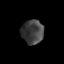
Tissue: lung
Cell type: Others
Senescence score: 0.2156
Nuclear area (px): 527
Mean DAPI intensity: 63.516